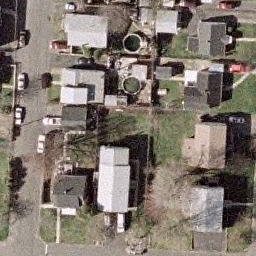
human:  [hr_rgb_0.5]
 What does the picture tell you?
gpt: medium residential